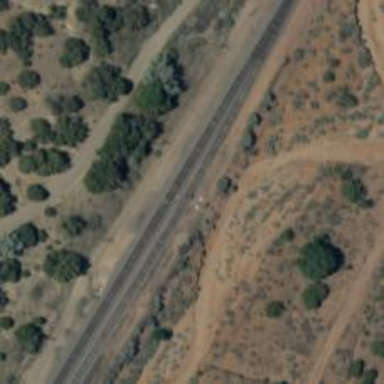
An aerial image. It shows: Railway signal.